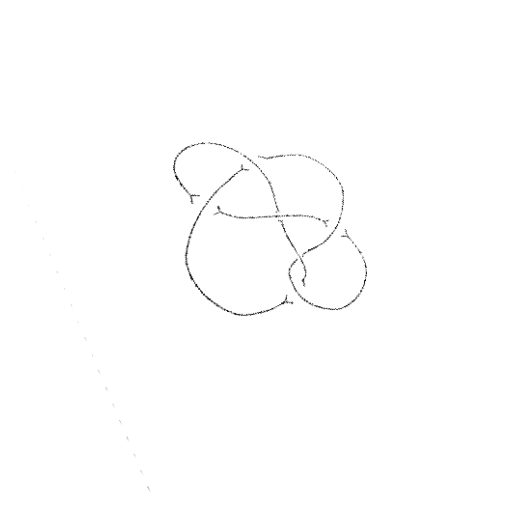
Crossing number: 6